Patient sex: M
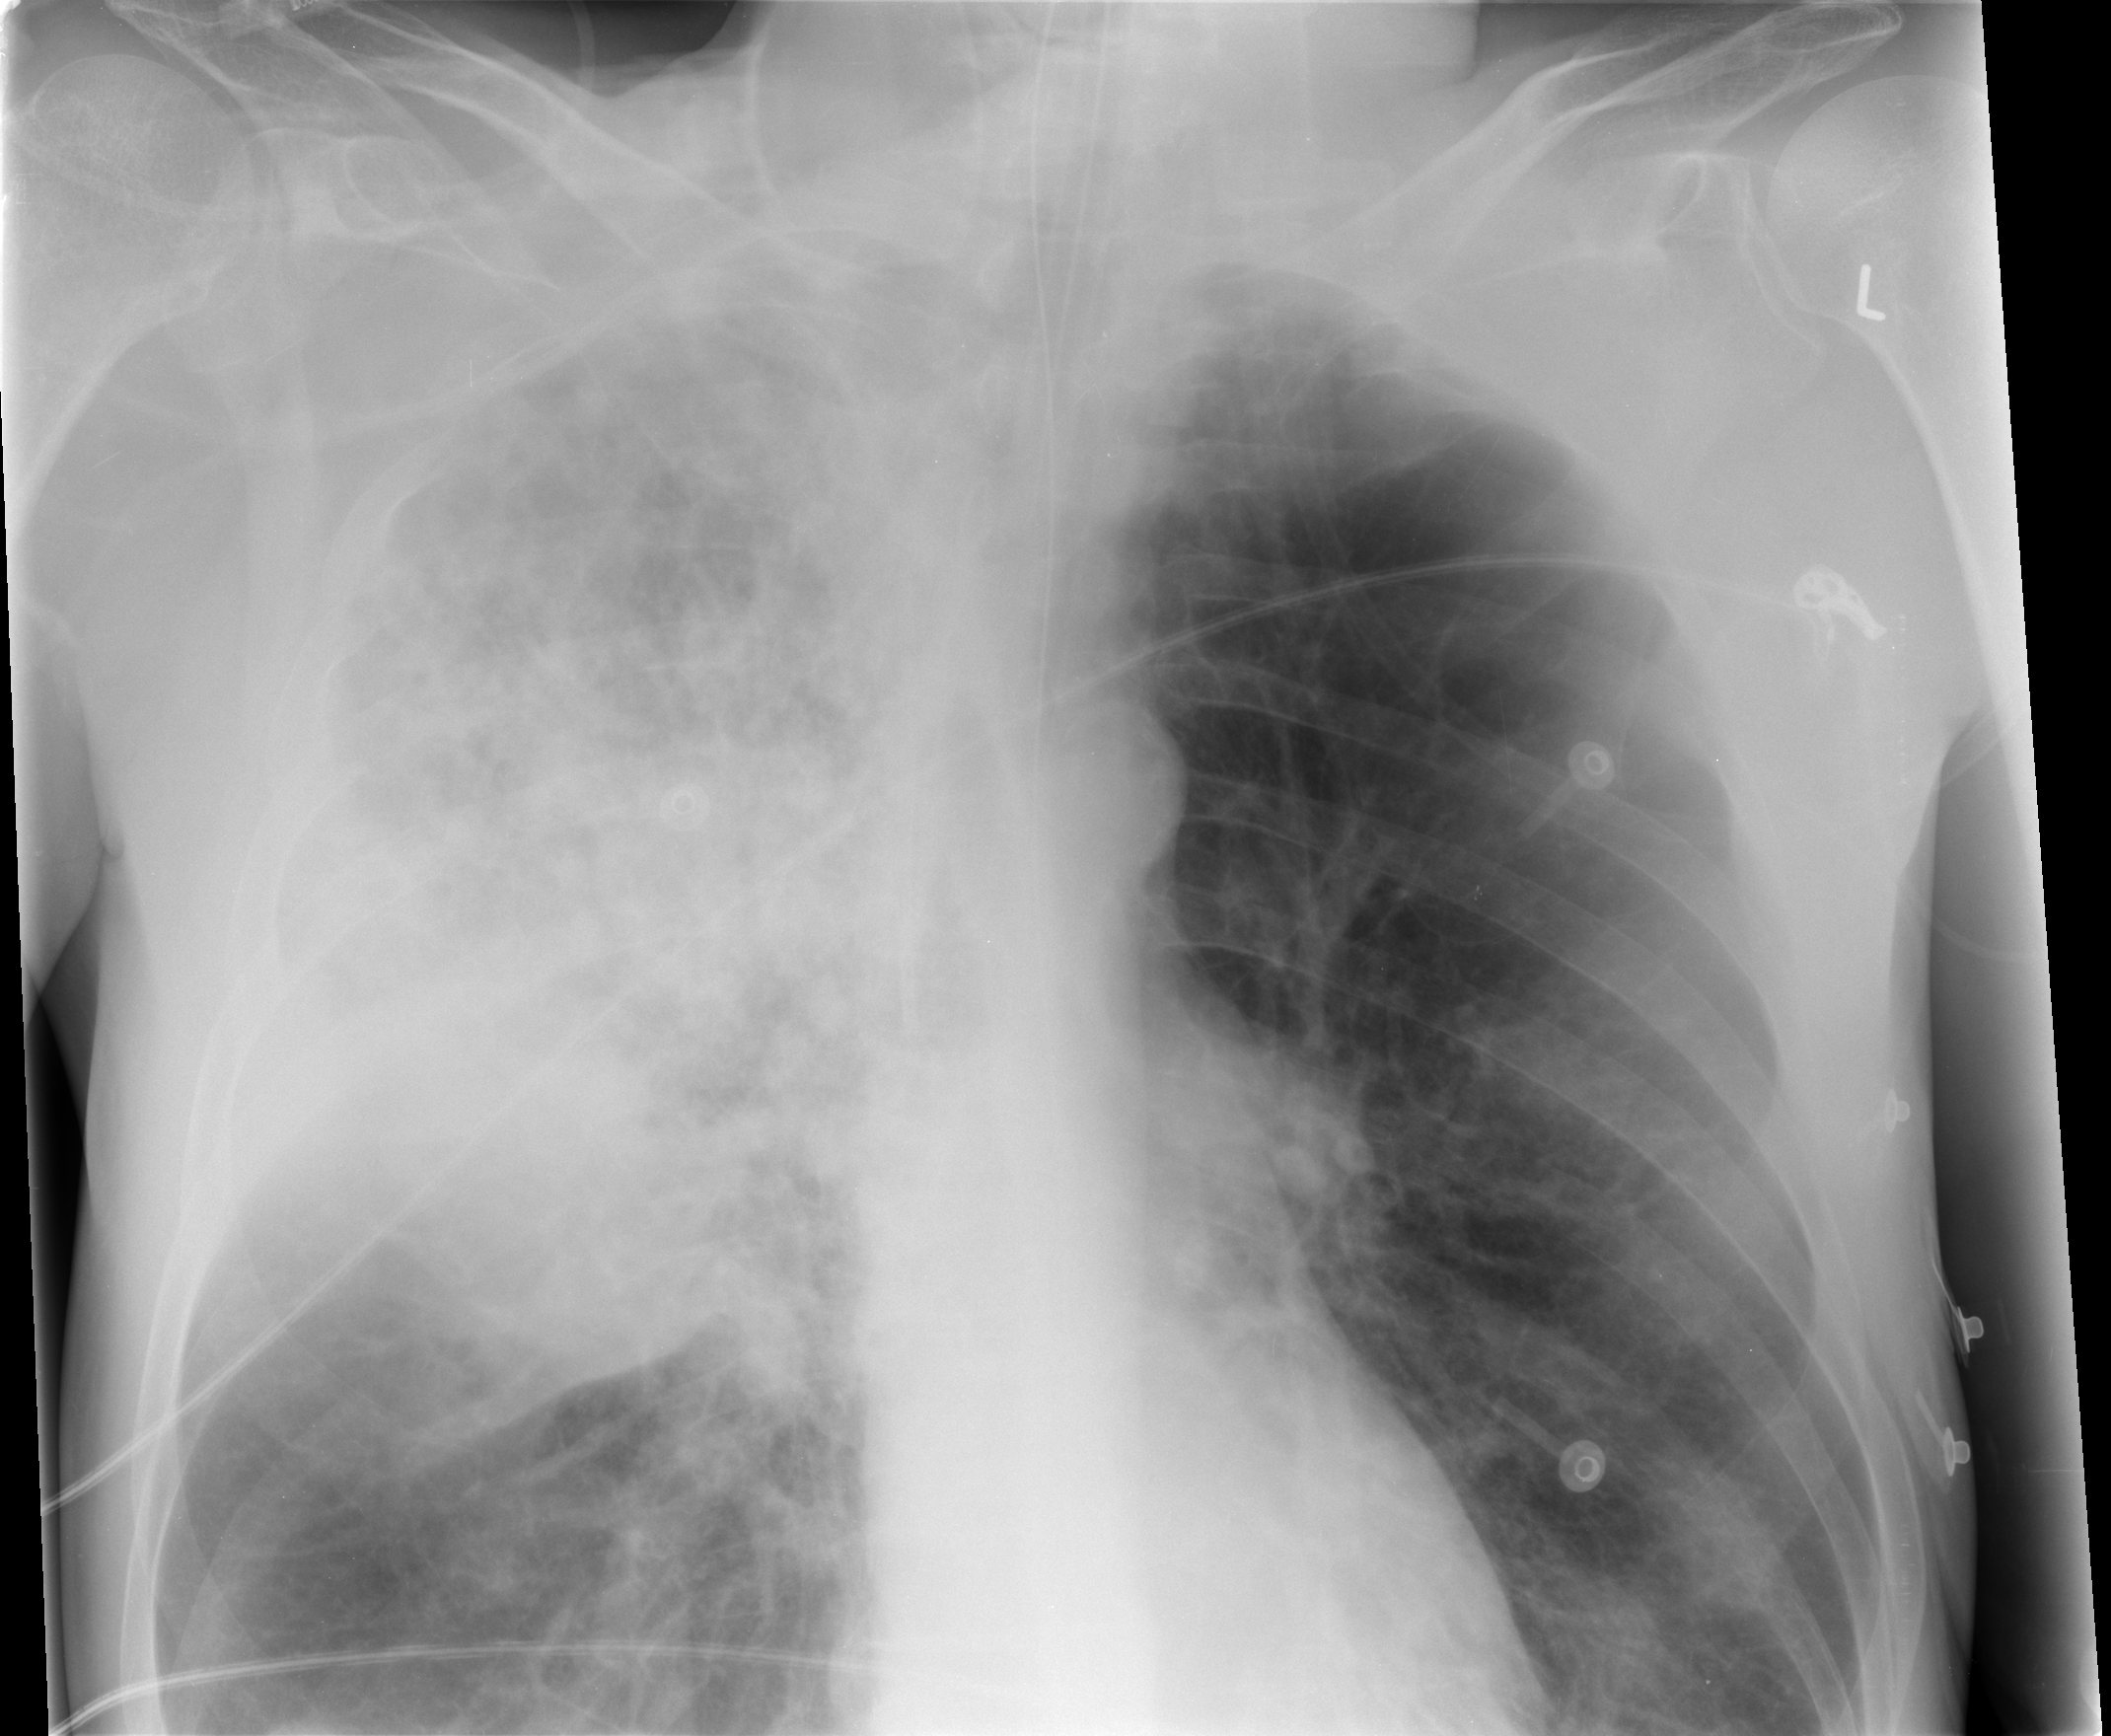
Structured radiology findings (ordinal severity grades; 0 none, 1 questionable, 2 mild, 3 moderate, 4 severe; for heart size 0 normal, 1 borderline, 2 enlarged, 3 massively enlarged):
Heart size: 0
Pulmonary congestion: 0
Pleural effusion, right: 2
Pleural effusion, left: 0
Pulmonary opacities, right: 4
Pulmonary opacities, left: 0
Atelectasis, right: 2
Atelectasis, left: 0